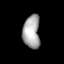
Tissue: lung
Cell type: Endothelial cells
Senescence score: 0.6141
Nuclear area (px): 553
Mean DAPI intensity: 168.08